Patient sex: M
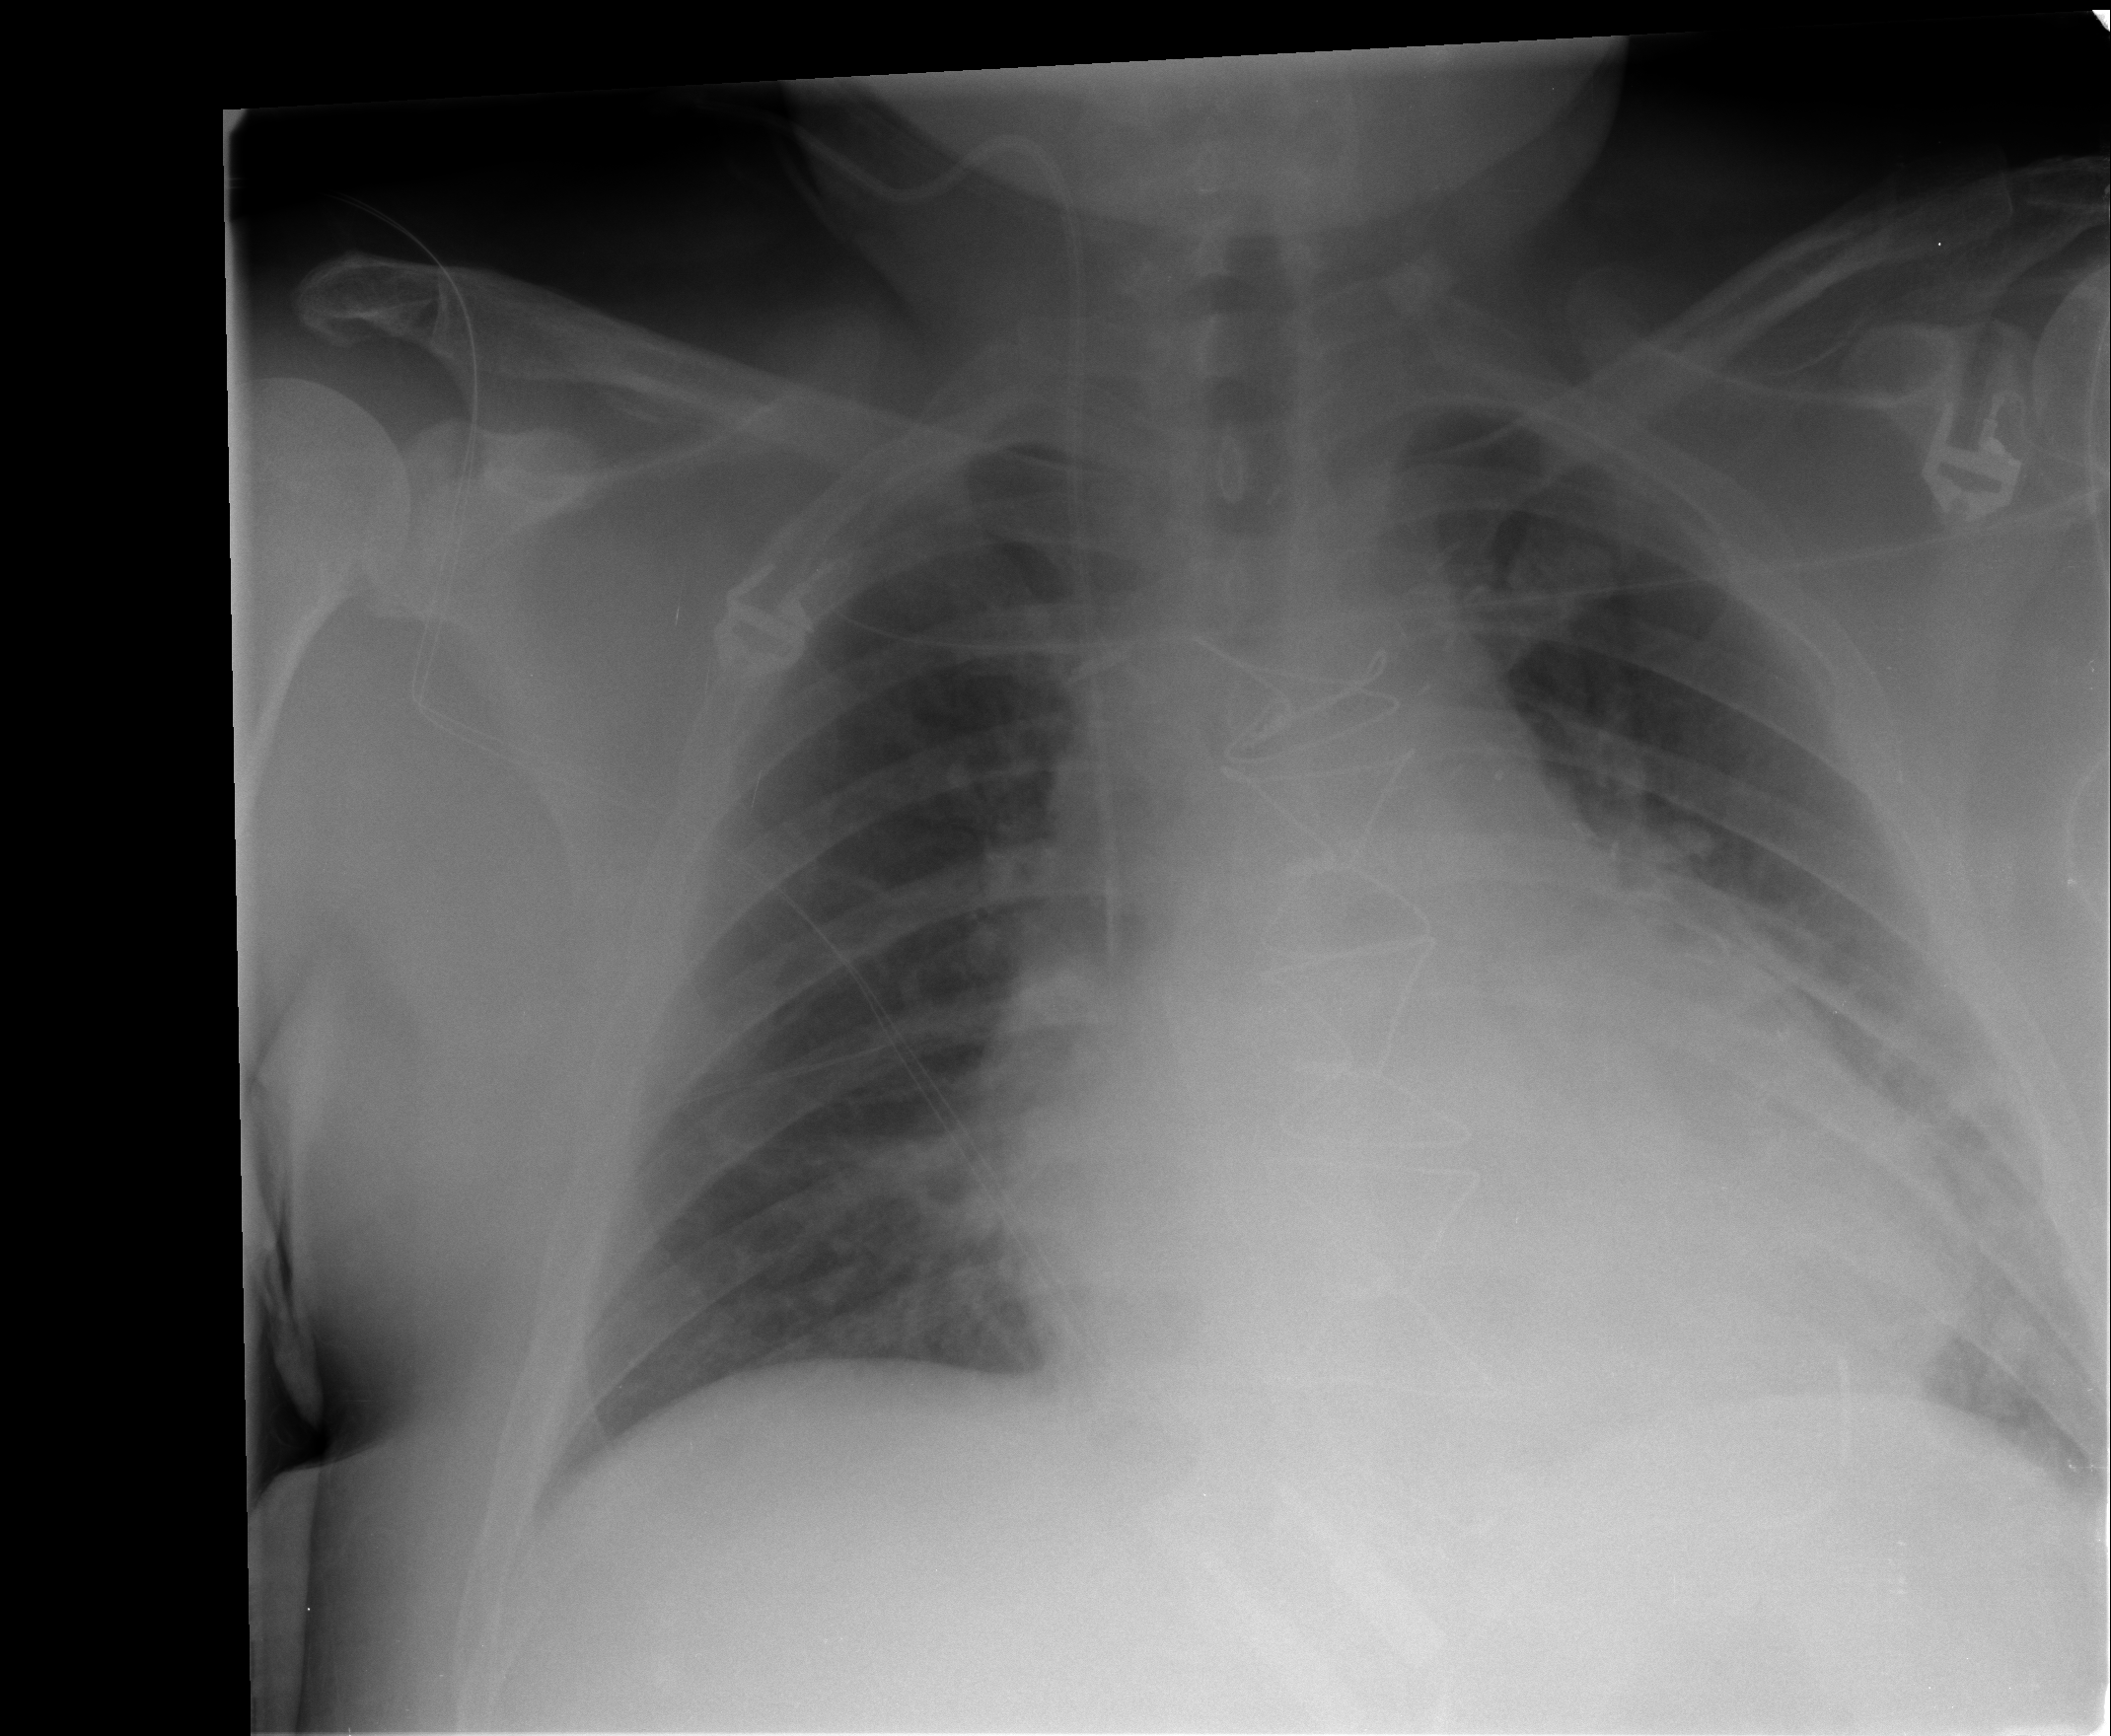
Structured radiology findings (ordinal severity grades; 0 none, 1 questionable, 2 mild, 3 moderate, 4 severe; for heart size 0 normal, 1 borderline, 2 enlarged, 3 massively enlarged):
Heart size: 2
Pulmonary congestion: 2
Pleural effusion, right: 0
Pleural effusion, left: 1
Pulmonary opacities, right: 0
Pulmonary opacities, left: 0
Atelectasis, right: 2
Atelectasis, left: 2